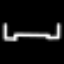
Label: bed